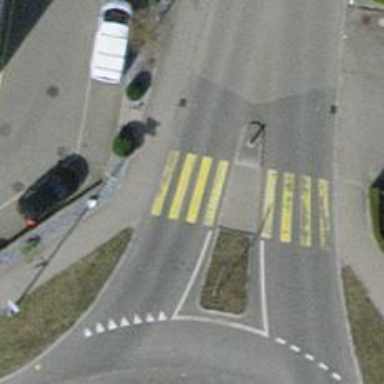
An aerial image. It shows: Marked crossing with zebra stripes on the road.